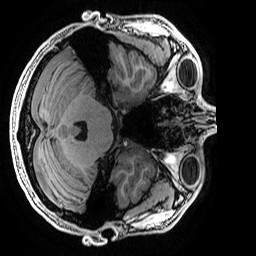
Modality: T1w
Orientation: axial
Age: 21
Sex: female
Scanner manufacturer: ge
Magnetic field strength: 3 T
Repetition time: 0.007 s
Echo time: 0.00342 s